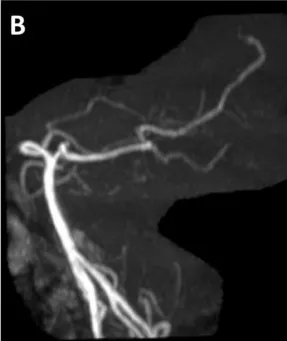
Radiographic and Intraoperative Images of Fenestrated Vertebral Artery. MRA time of flight study demonstrating rotated views of the vertebrobasilar circulation. The right vertebral artery demonstrates fenestration in the V4 segment (A-C).
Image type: radiology (mri)